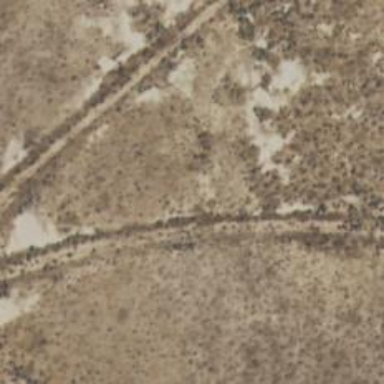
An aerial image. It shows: Abandoned railway.